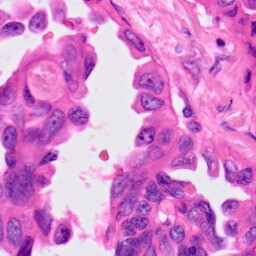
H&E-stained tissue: Lung